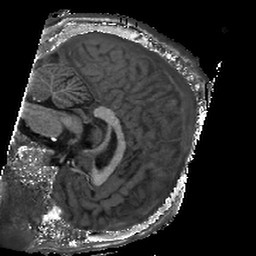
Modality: T1w
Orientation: sagittal
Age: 24
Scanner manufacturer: siemens
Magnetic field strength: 3 T
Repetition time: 2.4 s
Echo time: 0.00224 s